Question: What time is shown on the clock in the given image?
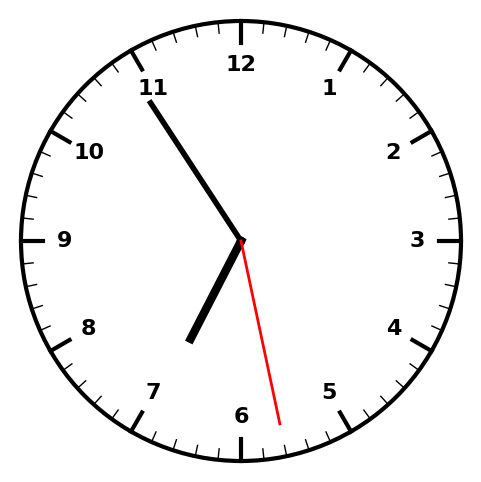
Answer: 06:54:28